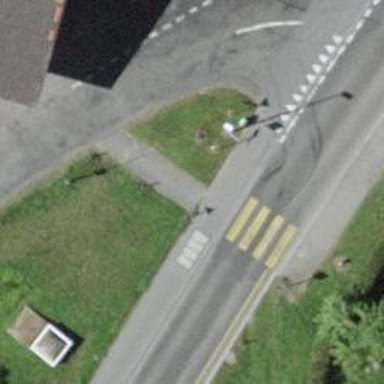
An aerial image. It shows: Kerb serving as barrier.